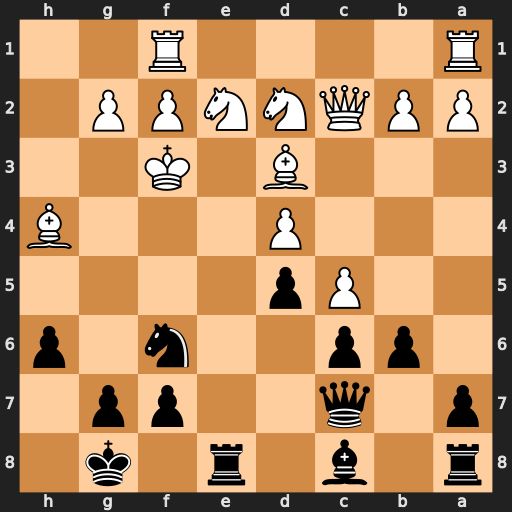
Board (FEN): r1b1r1k1/p1q2pp1/1pp2n1p/2Pp4/3P3B/3B1K2/PPQNNPP1/R4R2
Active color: b
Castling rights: -
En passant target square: -
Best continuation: Bg4#